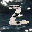
Label: 2